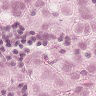
Metastatic tissue present: yes